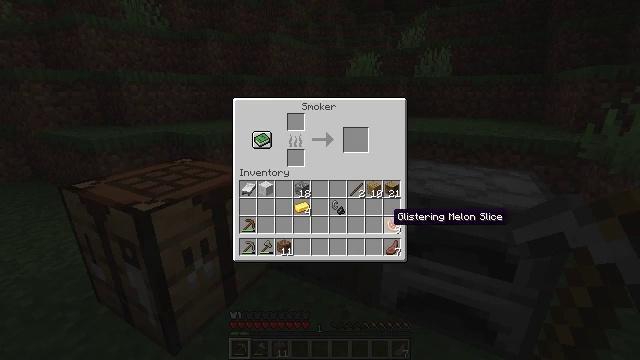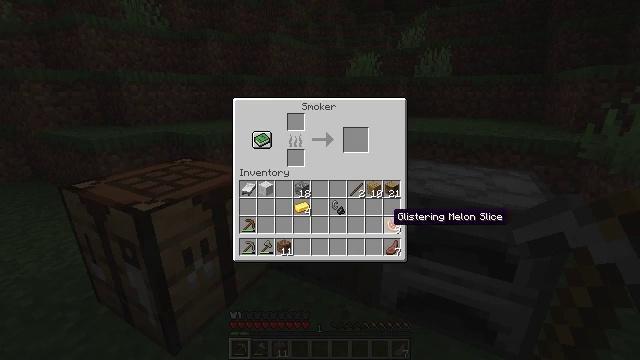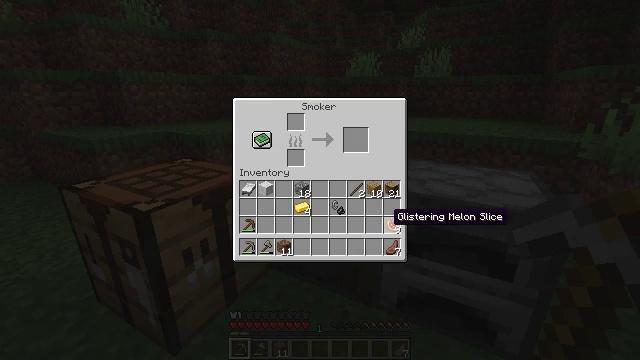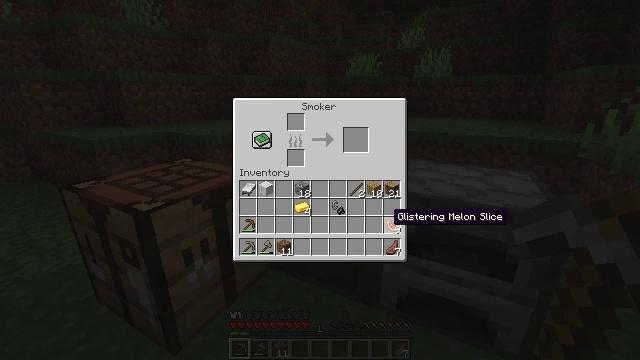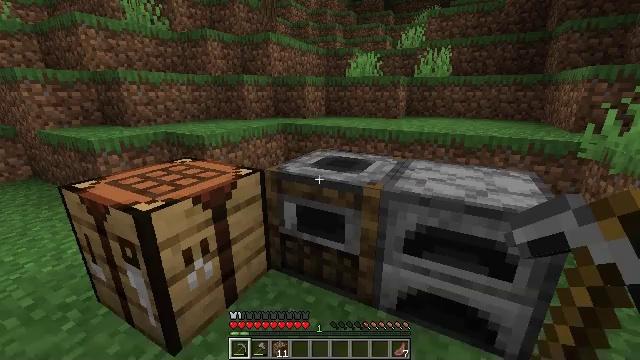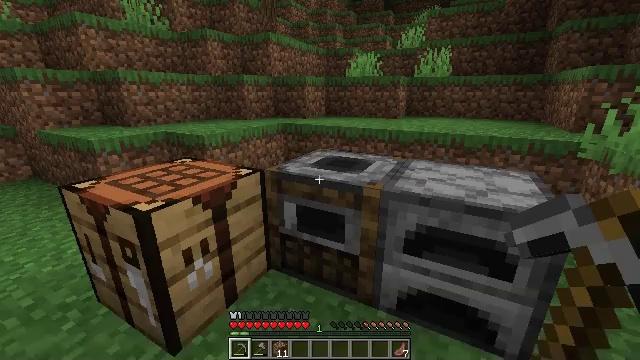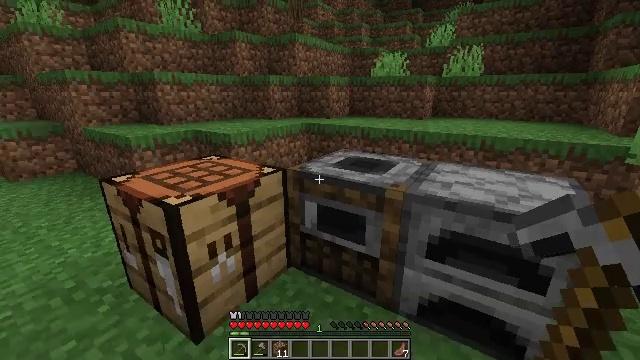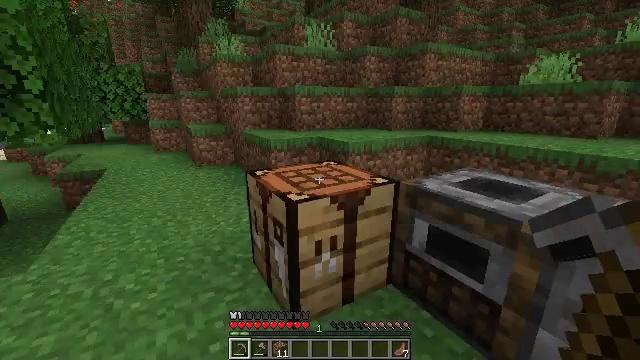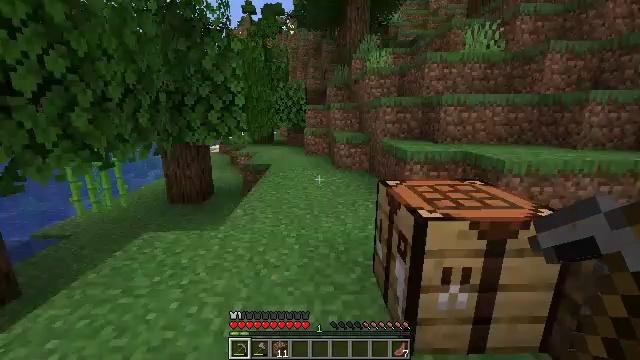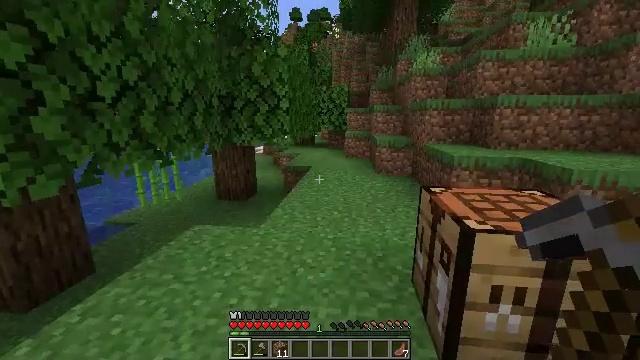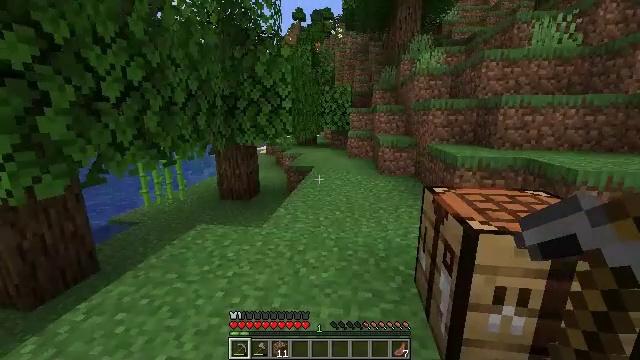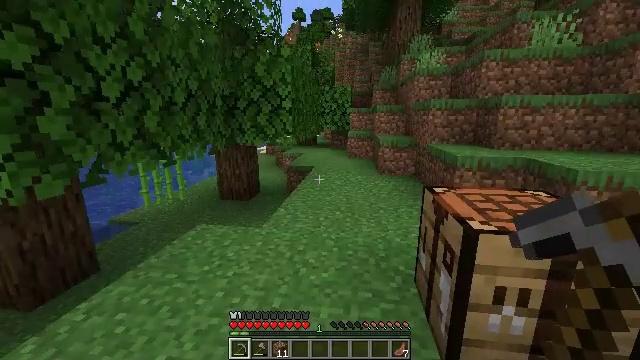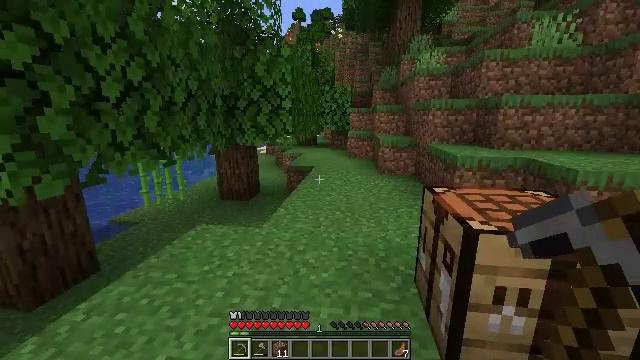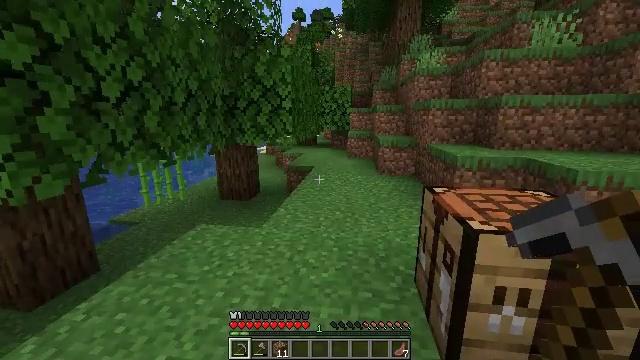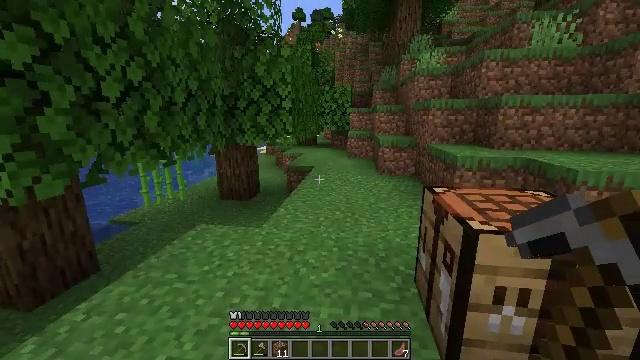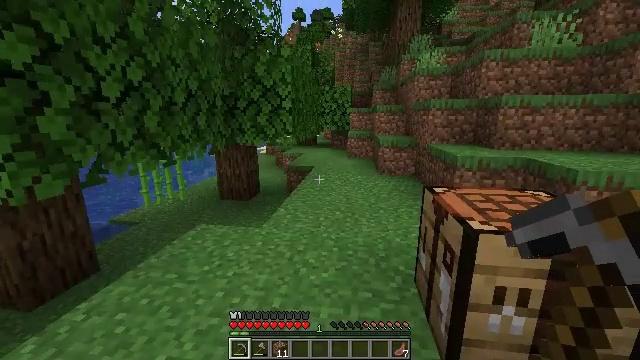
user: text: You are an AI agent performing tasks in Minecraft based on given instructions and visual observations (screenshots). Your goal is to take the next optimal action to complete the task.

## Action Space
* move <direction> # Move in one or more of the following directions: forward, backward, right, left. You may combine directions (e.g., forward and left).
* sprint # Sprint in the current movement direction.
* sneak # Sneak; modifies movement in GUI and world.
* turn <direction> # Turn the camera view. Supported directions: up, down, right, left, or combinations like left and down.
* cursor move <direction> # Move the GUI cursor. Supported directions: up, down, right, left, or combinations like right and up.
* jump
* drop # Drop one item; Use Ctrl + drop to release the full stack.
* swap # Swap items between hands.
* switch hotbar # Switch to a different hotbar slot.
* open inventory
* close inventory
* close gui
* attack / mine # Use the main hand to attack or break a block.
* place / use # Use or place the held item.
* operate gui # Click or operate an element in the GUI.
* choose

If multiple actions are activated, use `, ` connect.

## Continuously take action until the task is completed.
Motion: motion action
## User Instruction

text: drop glistering melon slice
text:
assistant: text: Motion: no_op
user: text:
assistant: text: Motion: no_op
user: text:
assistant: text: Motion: no_op
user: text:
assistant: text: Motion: no_op
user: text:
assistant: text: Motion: no_op
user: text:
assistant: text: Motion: close gui
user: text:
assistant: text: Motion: turn left
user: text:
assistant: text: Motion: turn left and up
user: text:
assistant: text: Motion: turn left and up
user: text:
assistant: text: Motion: turn left
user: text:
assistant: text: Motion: no_op
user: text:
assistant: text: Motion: no_op
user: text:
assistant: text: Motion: no_op
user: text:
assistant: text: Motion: no_op
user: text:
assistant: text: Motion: no_op
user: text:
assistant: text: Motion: no_op
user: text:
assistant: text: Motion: move forward
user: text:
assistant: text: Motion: move forward, sprint
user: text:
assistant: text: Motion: move forward, sprint
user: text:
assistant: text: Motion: move forward, sprint
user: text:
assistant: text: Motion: move forward, sprint
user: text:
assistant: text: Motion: move forward, sprint, turn right and up
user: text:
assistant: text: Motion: move forward, sprint, turn right and up
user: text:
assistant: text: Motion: move forward, sprint, turn right
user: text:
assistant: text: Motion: move forward, sprint
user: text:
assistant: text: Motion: move forward, sprint
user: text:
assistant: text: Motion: move forward, sprint
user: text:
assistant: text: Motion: move forward
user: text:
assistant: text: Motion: move forward
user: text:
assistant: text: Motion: move forward, turn up